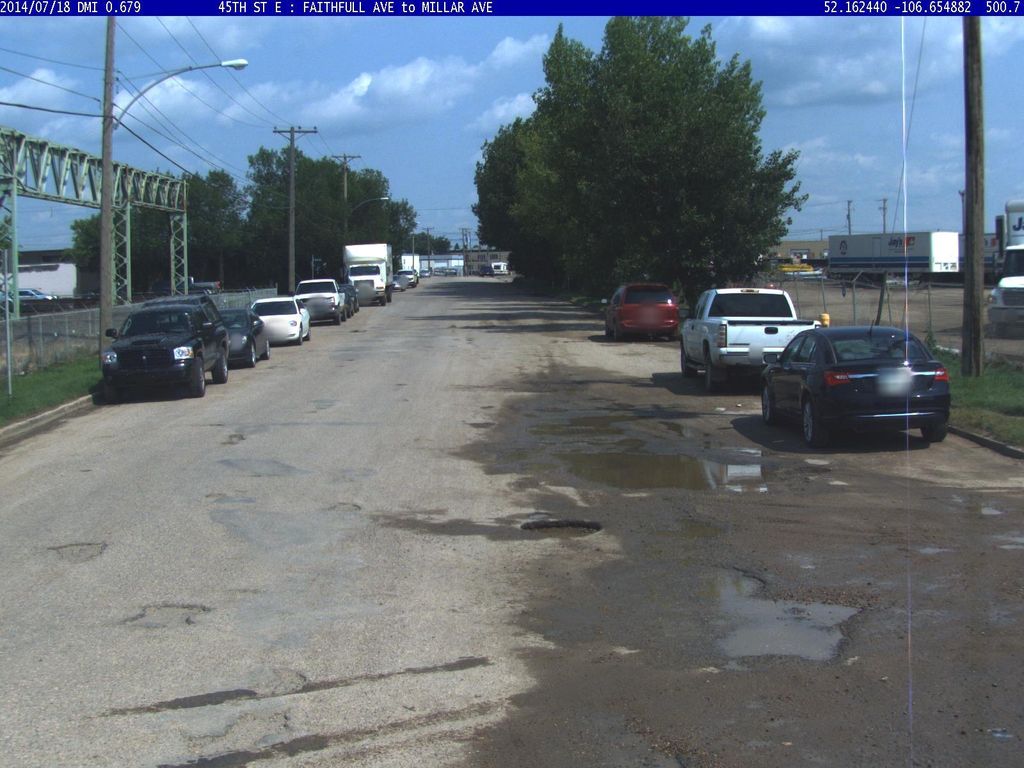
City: saskatoon